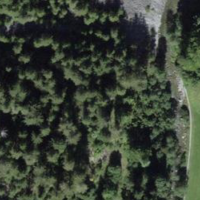
EUNIS habitat code: 45
Species observed at this site:
Petasites hybridus
Symphoricarpos albus